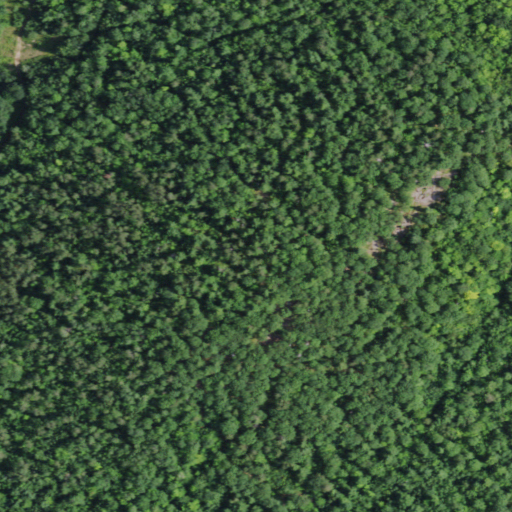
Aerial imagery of mountain in New York named Carrow Hill containing mixed forest, deciduous forest, and evergreen forest